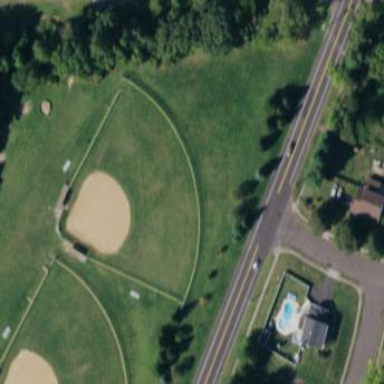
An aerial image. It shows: Softball pitch for leisure sports.